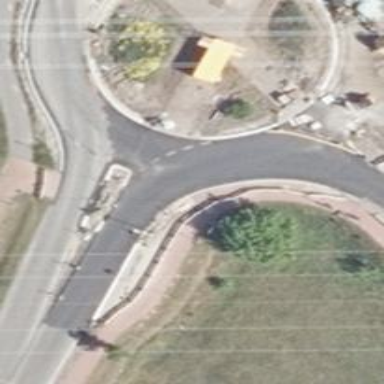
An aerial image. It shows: Secondary road made of asphalt leading to roundabout.